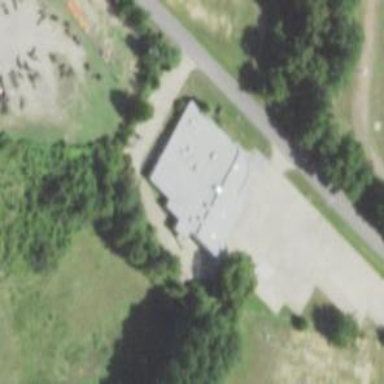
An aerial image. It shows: Clinic.